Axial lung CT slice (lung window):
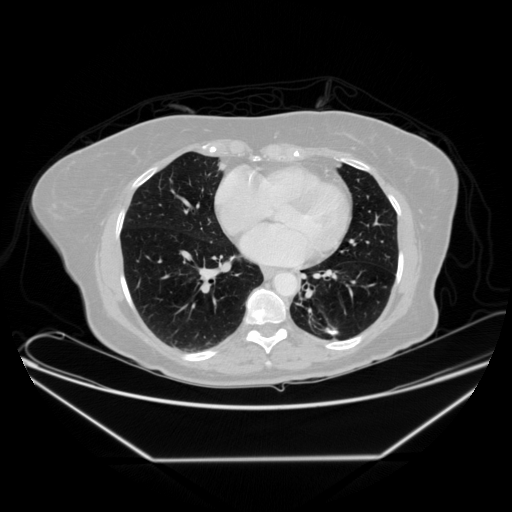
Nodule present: no